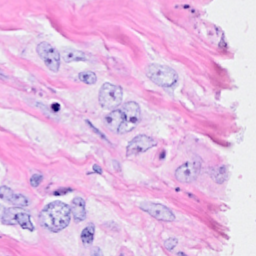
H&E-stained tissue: Breast